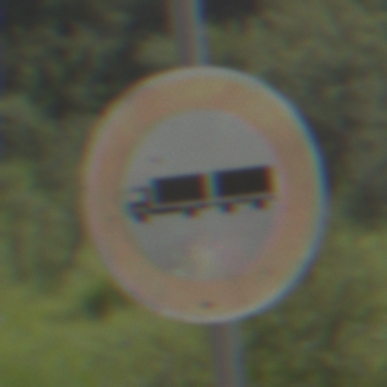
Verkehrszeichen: VerbotLastkraftwagenMitAnhaenger
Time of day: Midday
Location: Outdoor (Nature)
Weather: PartlyCloudy
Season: NotSpecified
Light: Natural